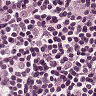
Metastatic tissue present: yes